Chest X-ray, AP view. Patient: 31 years old, sex M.
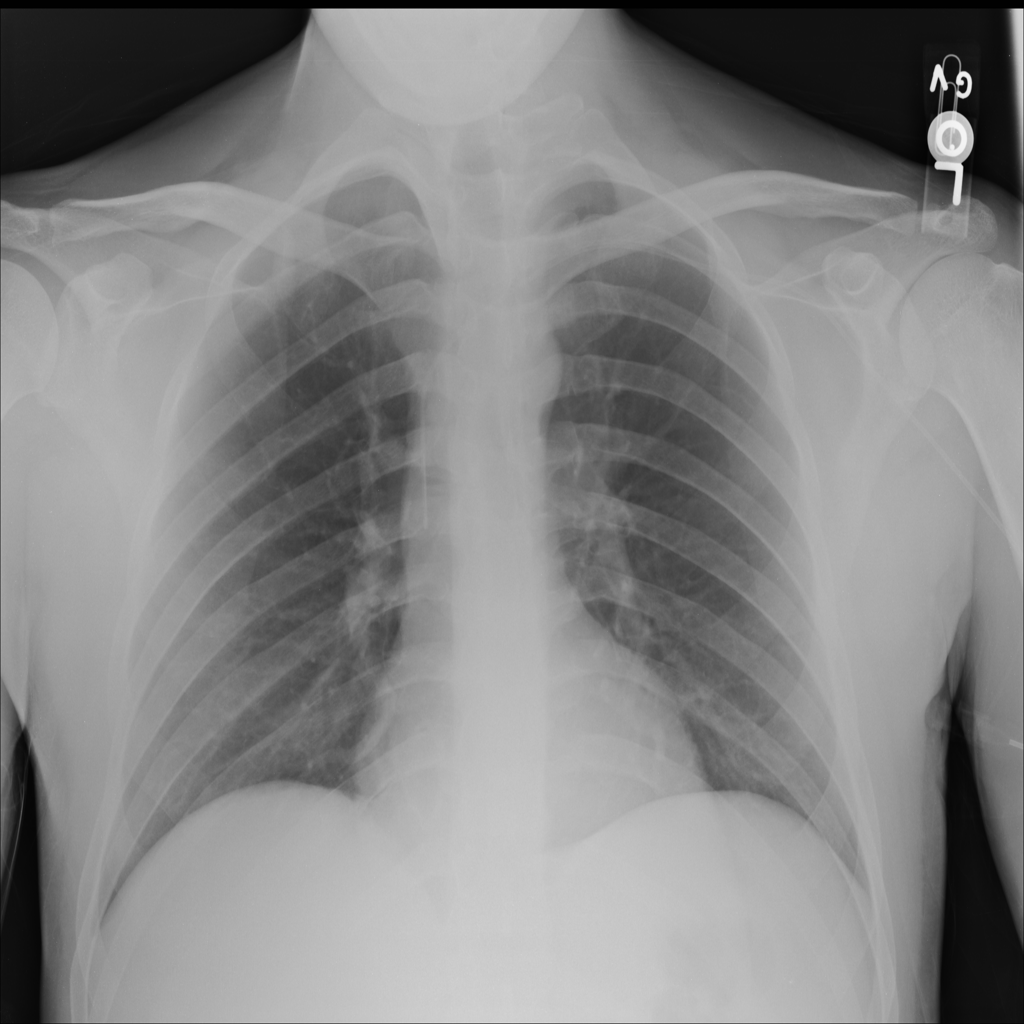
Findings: No Finding